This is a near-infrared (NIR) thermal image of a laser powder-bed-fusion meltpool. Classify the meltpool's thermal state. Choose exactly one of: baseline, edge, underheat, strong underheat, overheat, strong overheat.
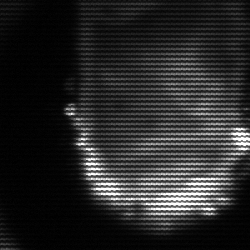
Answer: baseline